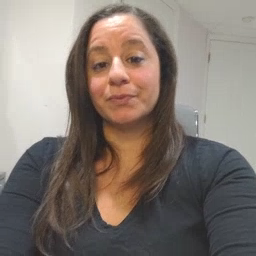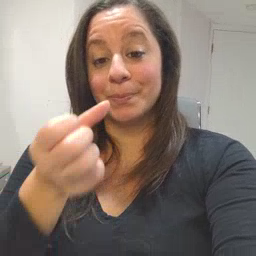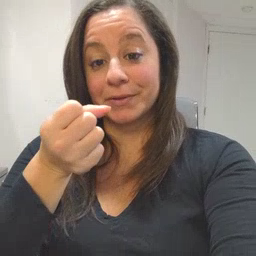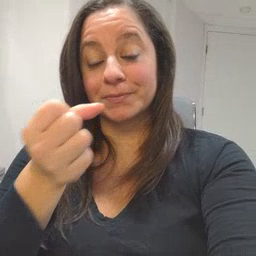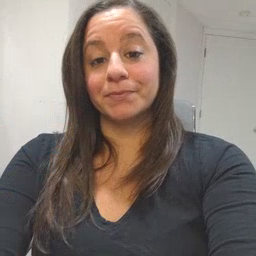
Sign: milk